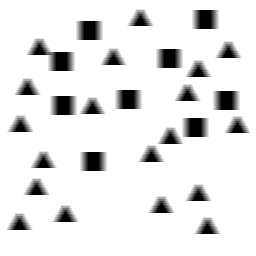
Squares: 9
Triangles: 19
Stars: 0
Total shapes: 28